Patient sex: F
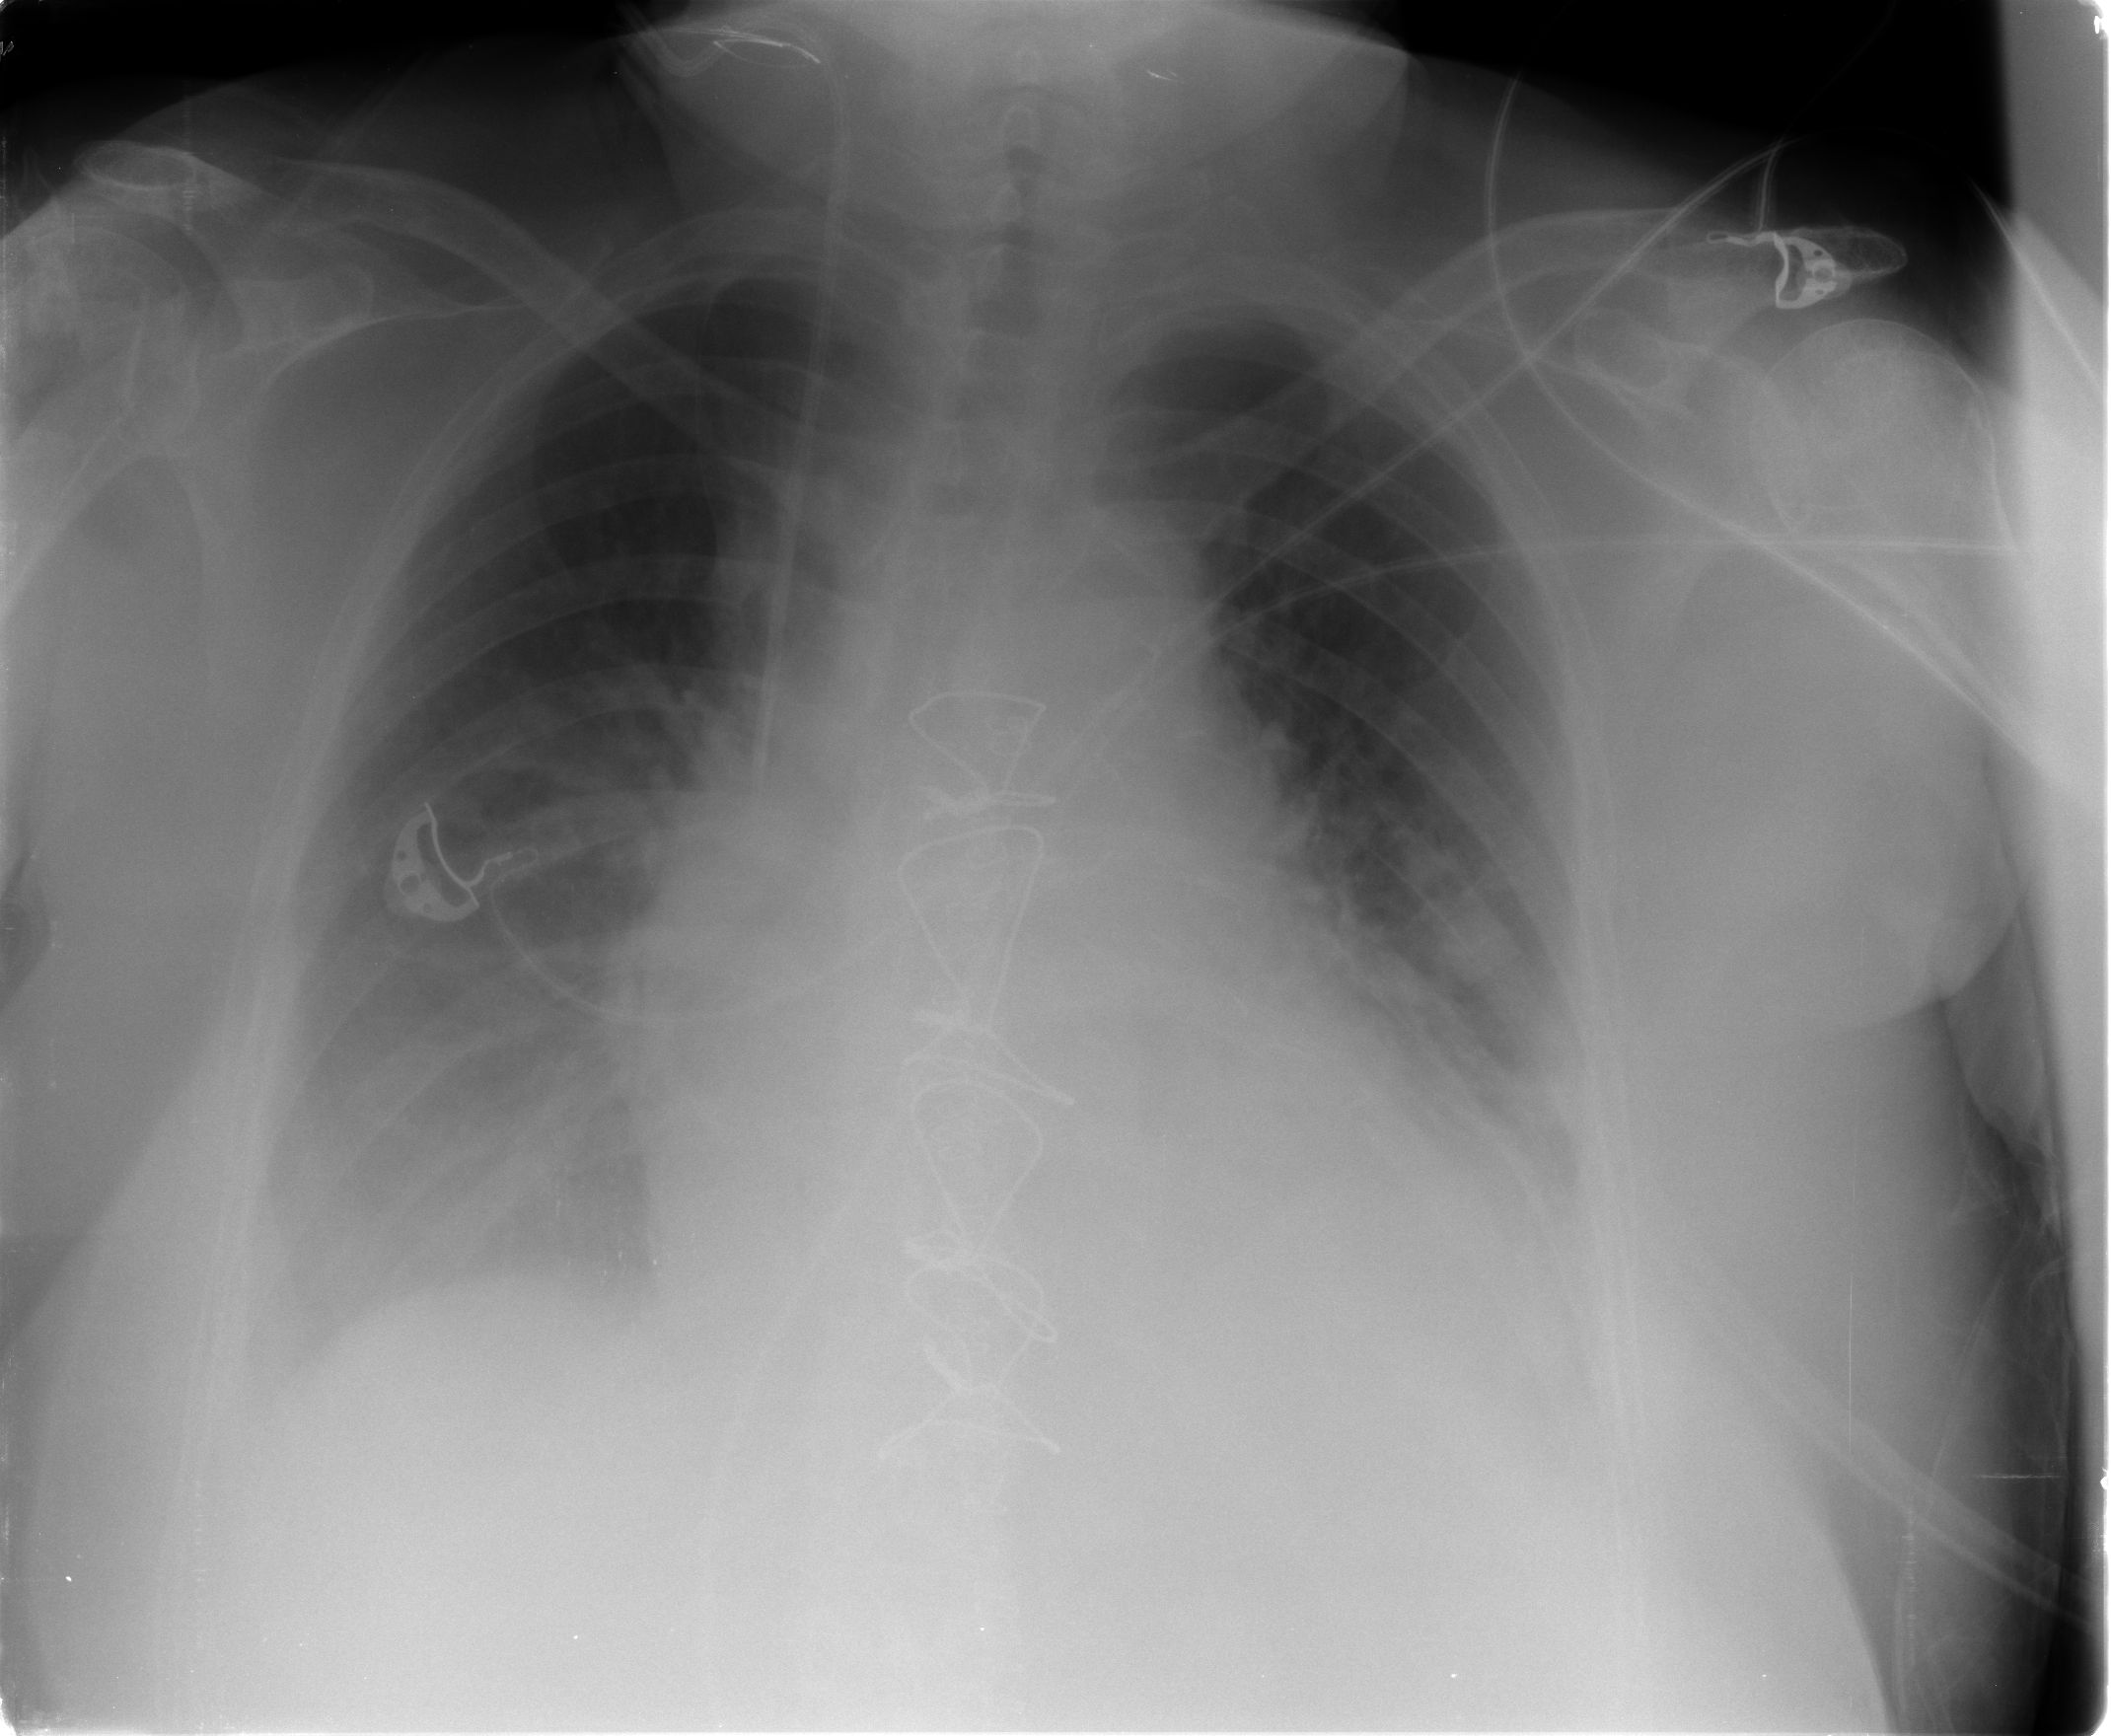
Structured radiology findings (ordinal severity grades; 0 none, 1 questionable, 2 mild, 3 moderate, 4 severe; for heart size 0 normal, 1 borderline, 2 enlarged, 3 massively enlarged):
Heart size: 2
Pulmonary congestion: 2
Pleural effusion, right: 2
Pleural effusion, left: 2
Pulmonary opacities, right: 0
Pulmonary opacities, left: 0
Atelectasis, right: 3
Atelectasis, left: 2